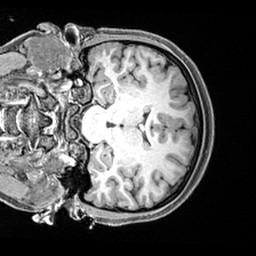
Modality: T1w
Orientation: coronal
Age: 18
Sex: female
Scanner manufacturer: siemens
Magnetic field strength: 3 T
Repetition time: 2.4 s
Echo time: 0.00217 s